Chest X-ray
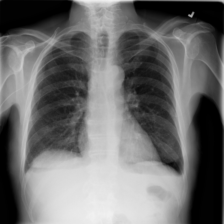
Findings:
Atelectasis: negative
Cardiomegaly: negative
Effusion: positive
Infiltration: negative
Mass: negative
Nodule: negative
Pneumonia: negative
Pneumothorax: negative
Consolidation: negative
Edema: negative
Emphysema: negative
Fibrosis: negative
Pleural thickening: negative
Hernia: negative